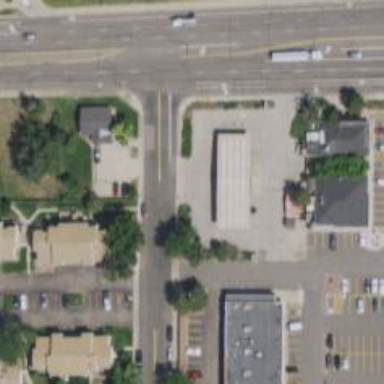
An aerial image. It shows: Convenience shop.